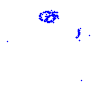
Particle: proton